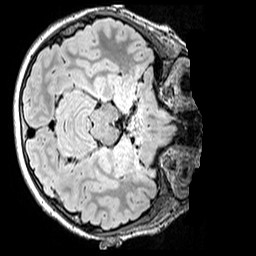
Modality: FLAIR
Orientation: axial
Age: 13
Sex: male
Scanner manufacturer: siemens
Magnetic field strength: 3 T
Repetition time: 5 s
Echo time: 0.388 s